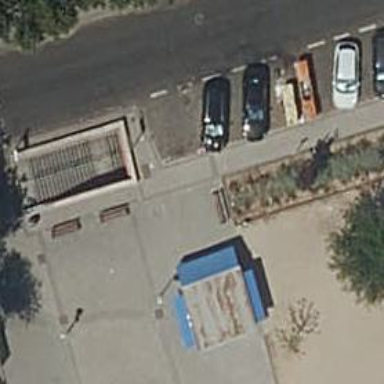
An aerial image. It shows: Bench.